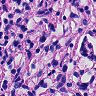
Metastatic tissue present: yes